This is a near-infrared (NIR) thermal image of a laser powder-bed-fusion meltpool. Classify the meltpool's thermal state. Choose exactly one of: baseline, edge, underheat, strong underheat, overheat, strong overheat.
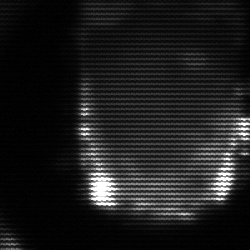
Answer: baseline